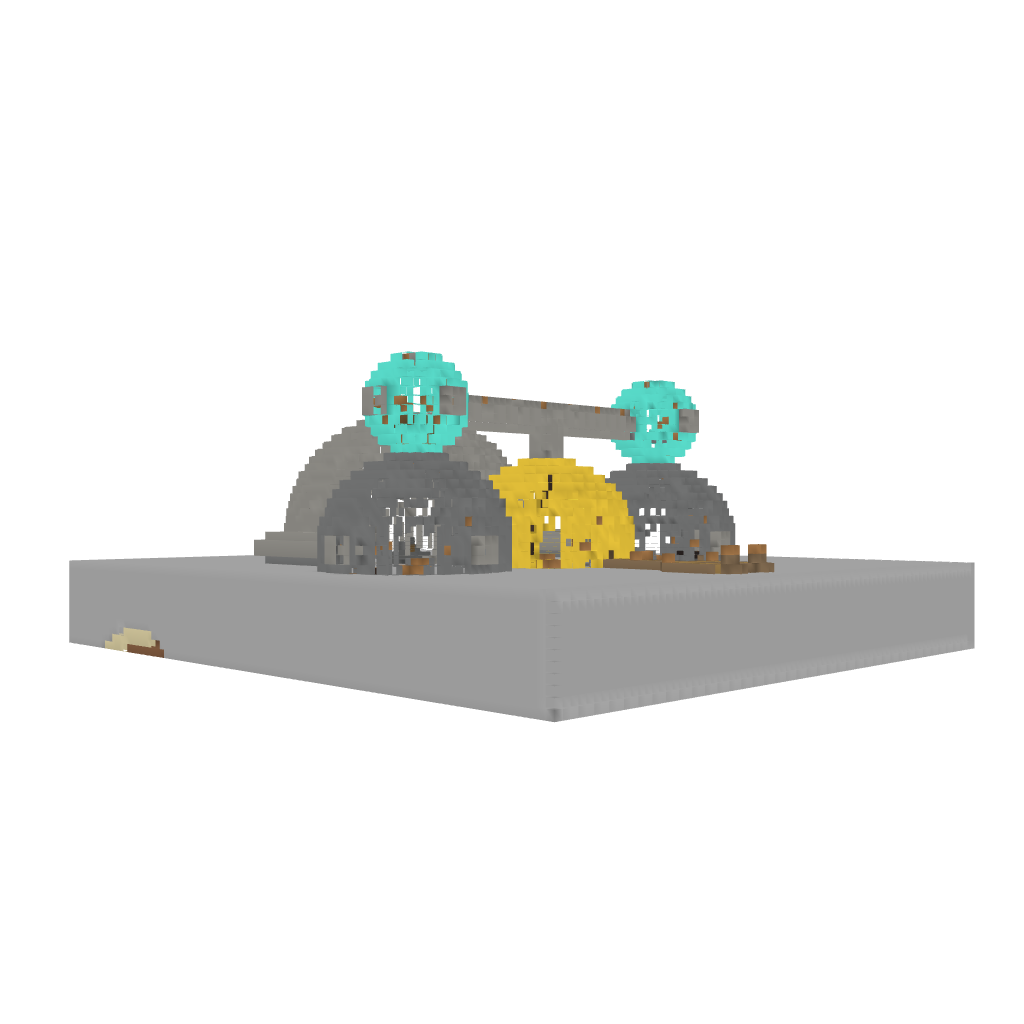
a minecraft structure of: House of Spheres